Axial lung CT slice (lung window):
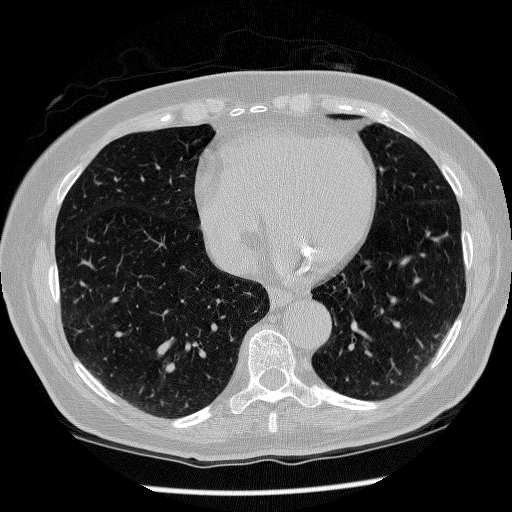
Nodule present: no